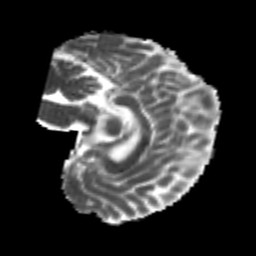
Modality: MD
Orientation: sagittal
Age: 23
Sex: female
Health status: healthy
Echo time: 0.074 s